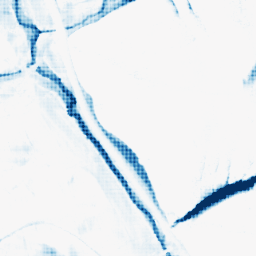
Category: morphological
Decomposition family: morphological_rect
Decomposition parameters: operation: closing
width: 20
height: 20
Upsampling method: sinc_hamming
Upsampling parameters: scale: 4
kernel_size: 4
Upsampling scale: 4